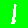
Digit: 1